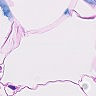
Metastatic tissue present: no